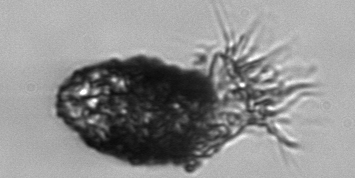
Label: Stenosemella_pacifica